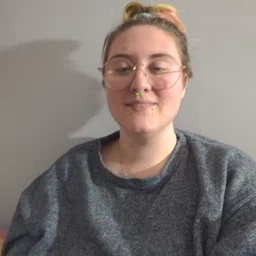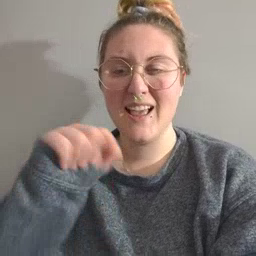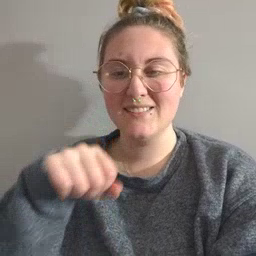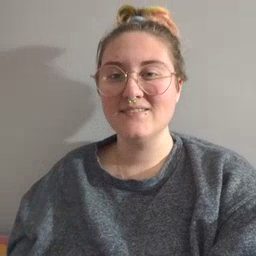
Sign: yes